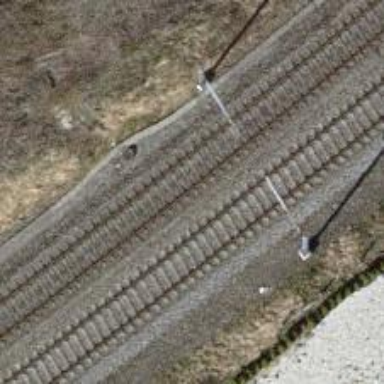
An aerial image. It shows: Railway signal.